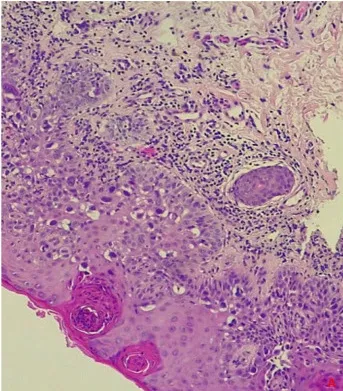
(A, B) Intraepithelial Paget's disease. Hematoxylin-eosin staining shows atypical, polygonal, large glandular cells with abundant vacuolated cytoplasm, hyperchromic nuclei, and ,evident nucleoli resembling Paget's cells.
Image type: pathology (h&e)